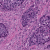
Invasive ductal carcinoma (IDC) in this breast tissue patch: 1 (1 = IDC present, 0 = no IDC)